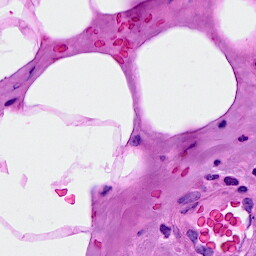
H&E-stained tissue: Breast